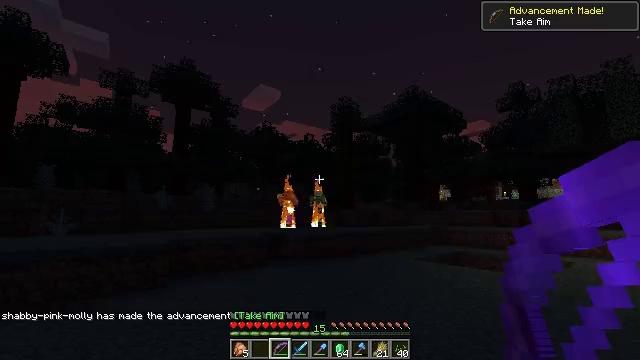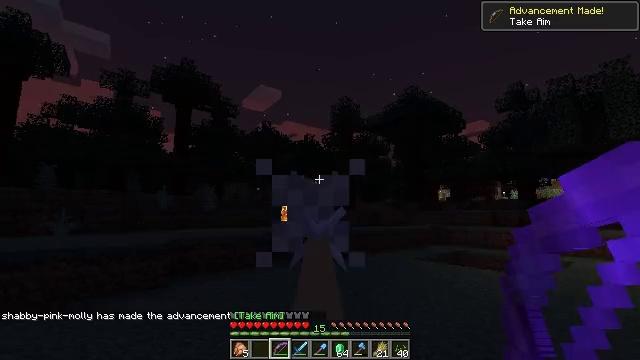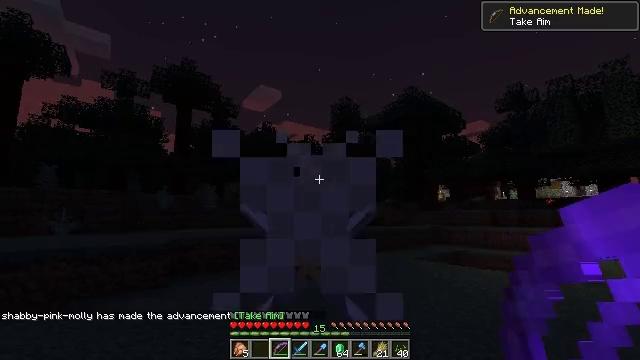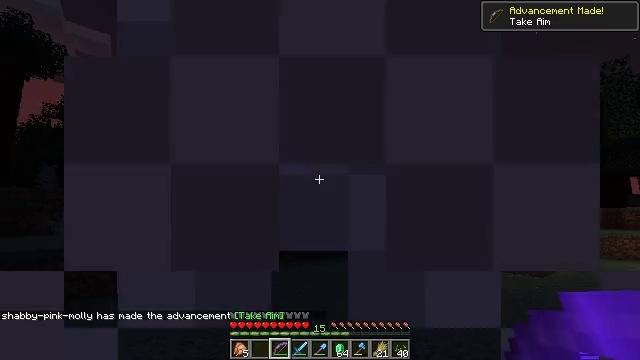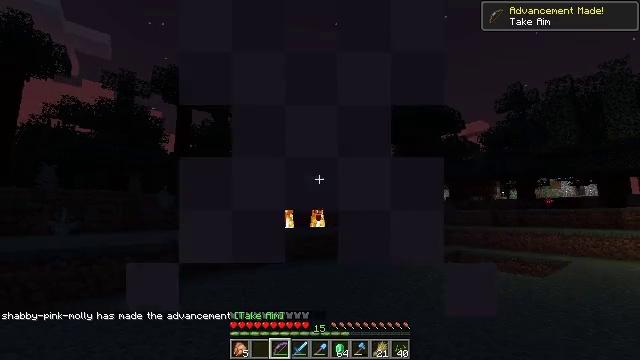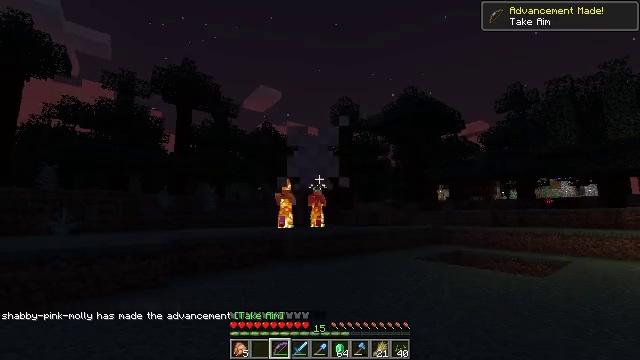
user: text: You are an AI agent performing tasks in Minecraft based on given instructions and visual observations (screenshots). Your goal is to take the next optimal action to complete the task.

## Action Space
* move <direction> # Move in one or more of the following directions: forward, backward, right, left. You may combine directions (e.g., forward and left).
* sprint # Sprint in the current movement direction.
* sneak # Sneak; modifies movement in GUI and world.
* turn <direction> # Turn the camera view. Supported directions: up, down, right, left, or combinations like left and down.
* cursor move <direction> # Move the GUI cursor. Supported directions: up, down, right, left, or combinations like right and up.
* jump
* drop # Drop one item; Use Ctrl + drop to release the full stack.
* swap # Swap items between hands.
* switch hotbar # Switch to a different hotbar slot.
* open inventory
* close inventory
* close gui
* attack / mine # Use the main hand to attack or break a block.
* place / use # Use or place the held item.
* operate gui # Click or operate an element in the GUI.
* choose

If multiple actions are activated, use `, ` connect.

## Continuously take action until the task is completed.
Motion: motion action
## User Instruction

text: Defeat the zombie villager.
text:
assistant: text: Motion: no_op
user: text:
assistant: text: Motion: no_op
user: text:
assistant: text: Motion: no_op
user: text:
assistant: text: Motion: no_op
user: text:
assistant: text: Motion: no_op
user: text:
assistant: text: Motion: no_op